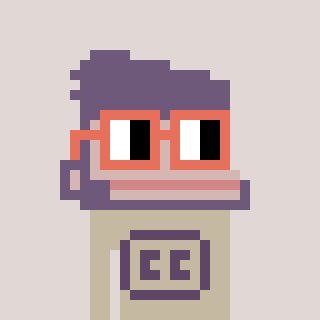
a pixel art character with square orange glasses, a ape-shaped head and a bege-colored body on a warm background